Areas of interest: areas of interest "Henan Rural Commercial Bank"
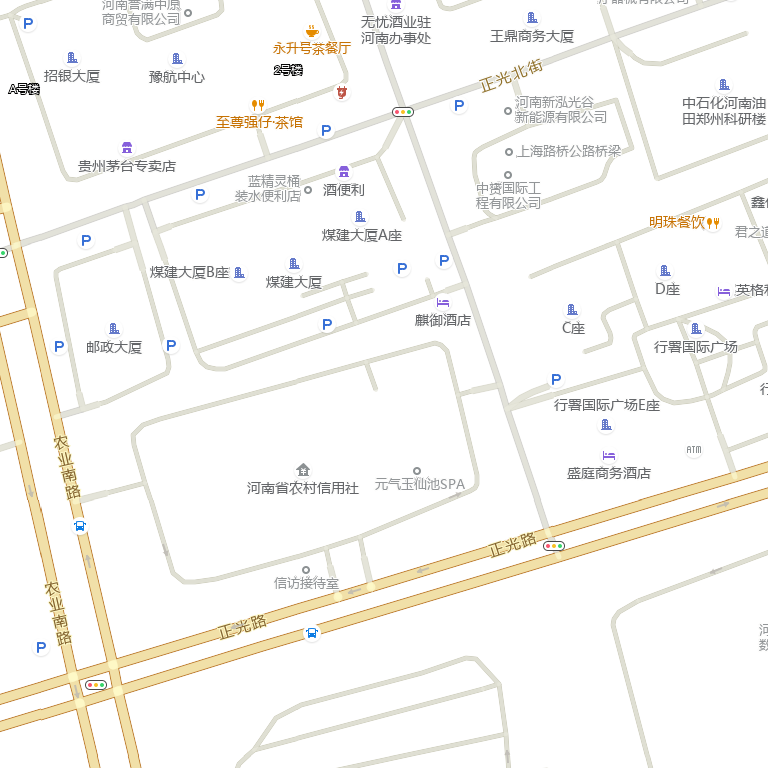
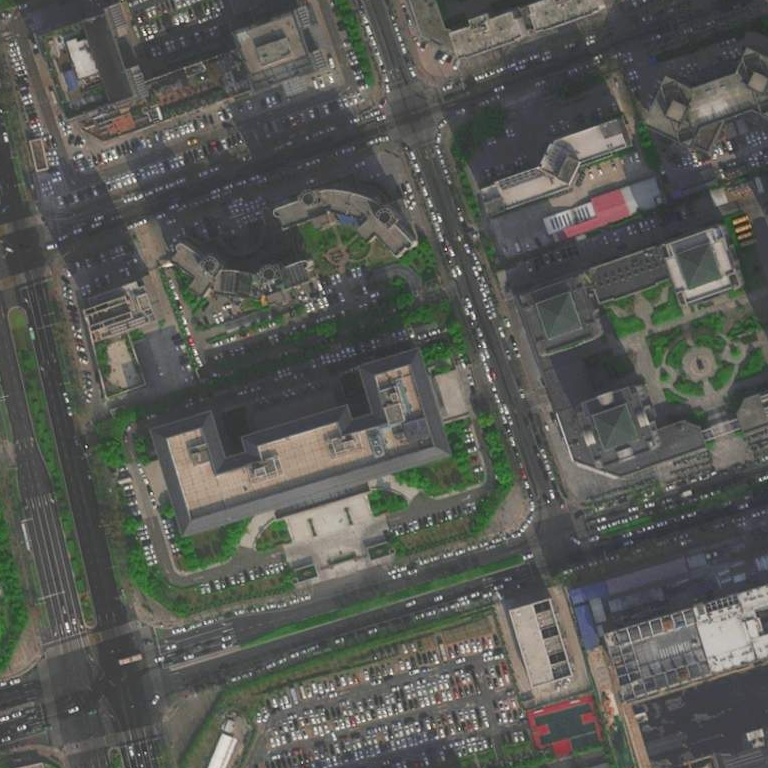